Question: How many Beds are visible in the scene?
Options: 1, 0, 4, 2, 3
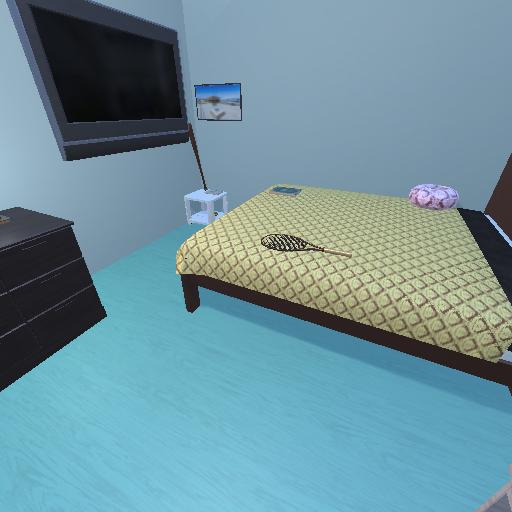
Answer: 1